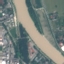
Land use / land cover class: River